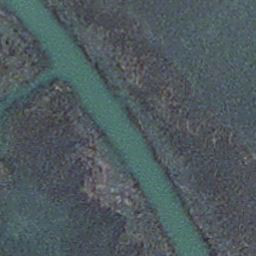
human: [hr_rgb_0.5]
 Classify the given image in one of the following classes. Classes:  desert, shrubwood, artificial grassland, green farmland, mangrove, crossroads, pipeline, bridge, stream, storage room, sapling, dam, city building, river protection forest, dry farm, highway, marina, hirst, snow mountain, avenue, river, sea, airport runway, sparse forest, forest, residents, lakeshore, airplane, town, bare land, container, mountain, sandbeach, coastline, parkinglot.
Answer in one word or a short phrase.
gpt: stream